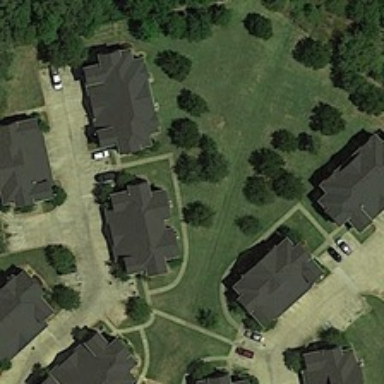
Many residential houses are on the lawn, like straight line,like ring .